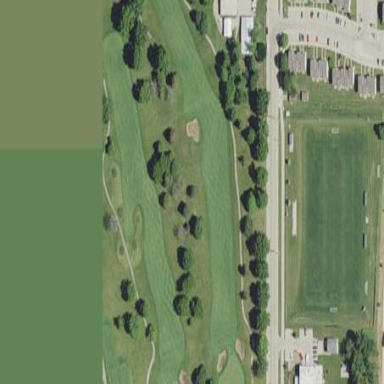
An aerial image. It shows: Grassy area designated as golf fairway.